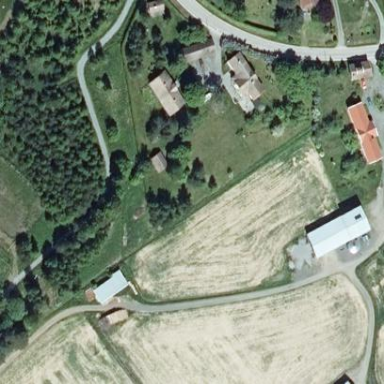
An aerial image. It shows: Farmyard area.